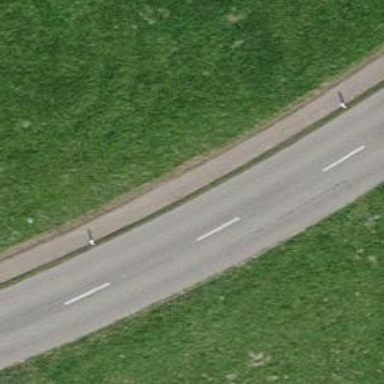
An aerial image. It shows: Unclassified road with asphalt surface.